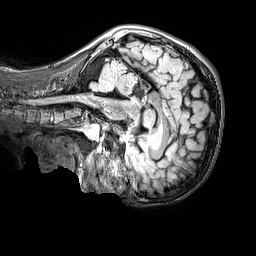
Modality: FLAIR
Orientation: sagittal
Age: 11
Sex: male
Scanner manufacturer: siemens
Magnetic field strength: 3 T
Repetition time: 5 s
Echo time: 0.388 s